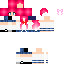
A female human skin with pale skin, wearing red helmet dressed in a red tshirt and red pants, featuring a closed mouth.